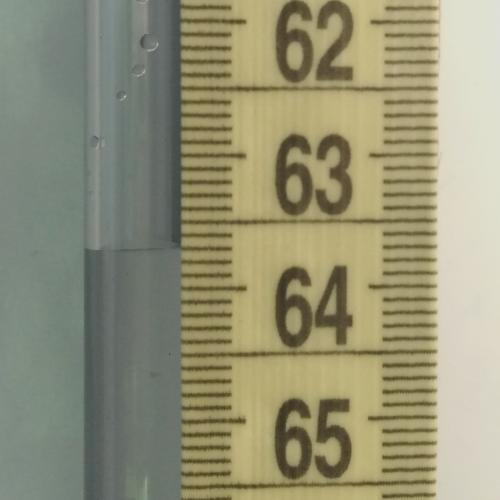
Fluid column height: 63.7 cm